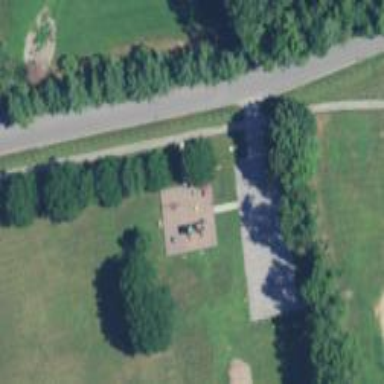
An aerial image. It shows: Playground with woodchips covering the ground.